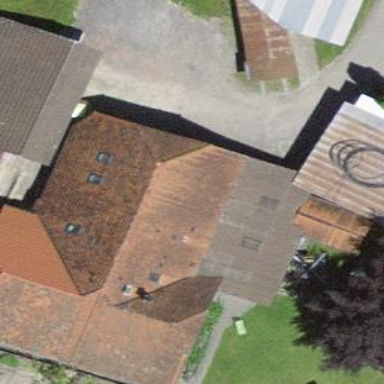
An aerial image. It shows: Farm building.